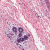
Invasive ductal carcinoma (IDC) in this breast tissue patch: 0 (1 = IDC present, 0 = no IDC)